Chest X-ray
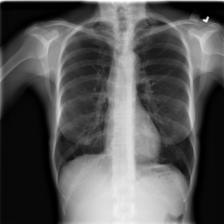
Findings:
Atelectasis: negative
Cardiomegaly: negative
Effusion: negative
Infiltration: negative
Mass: negative
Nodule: negative
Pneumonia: negative
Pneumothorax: negative
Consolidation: negative
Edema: negative
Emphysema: negative
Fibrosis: negative
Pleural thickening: negative
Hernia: negative